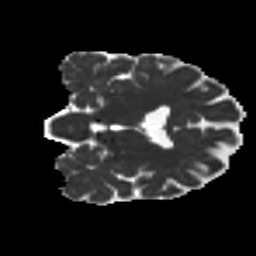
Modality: MD
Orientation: coronal
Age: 63
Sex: female
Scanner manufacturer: ge
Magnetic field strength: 3 T
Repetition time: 7.8 s
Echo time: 0.0649 s